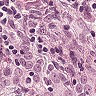
Metastatic tissue present: yes